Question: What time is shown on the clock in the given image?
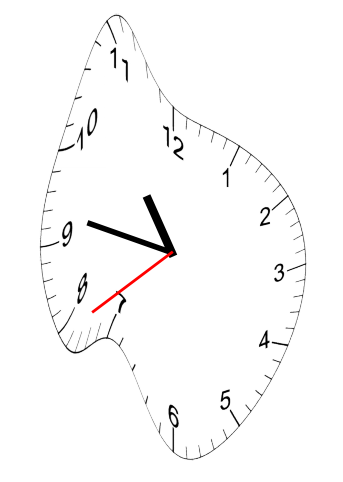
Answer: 10:46:39